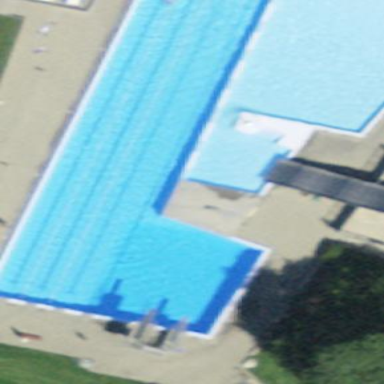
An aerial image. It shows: Swimming pool area designated for leisure and sports activities.